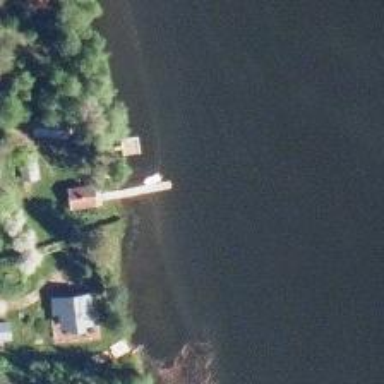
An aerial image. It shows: Man-made pier.